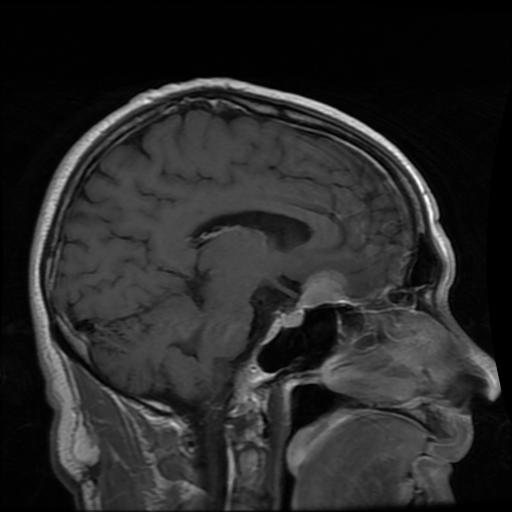
Label: meningioma